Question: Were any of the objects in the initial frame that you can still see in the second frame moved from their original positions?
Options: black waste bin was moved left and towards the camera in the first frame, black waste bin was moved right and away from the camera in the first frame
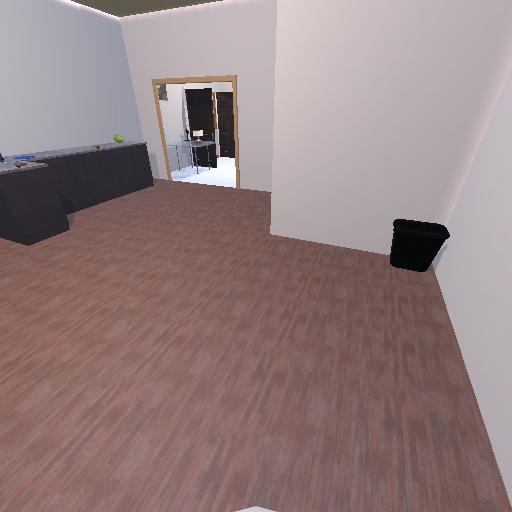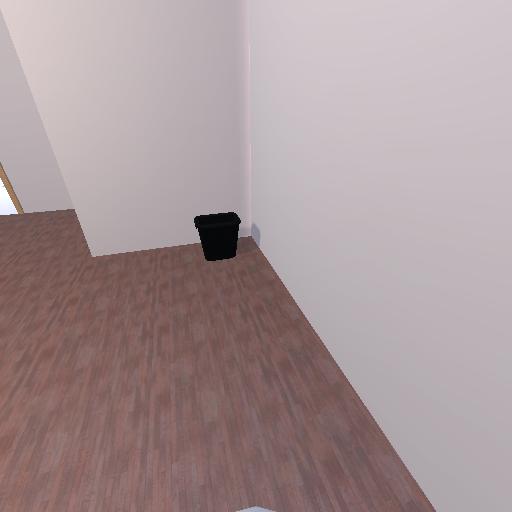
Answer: black waste bin was moved left and towards the camera in the first frame